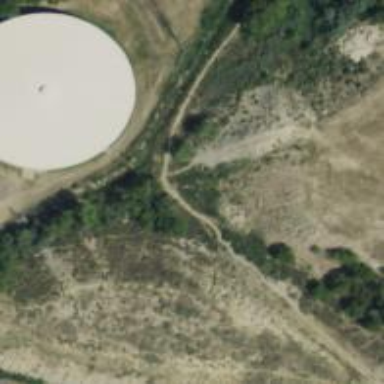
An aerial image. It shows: Building with man-made water storage tank.